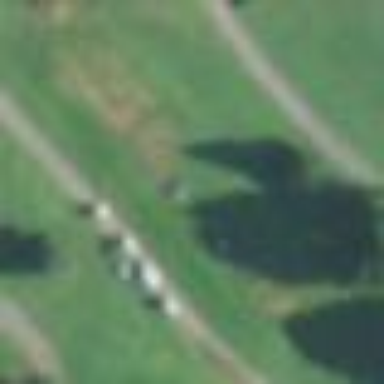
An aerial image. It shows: Grass area designated as golf tee.